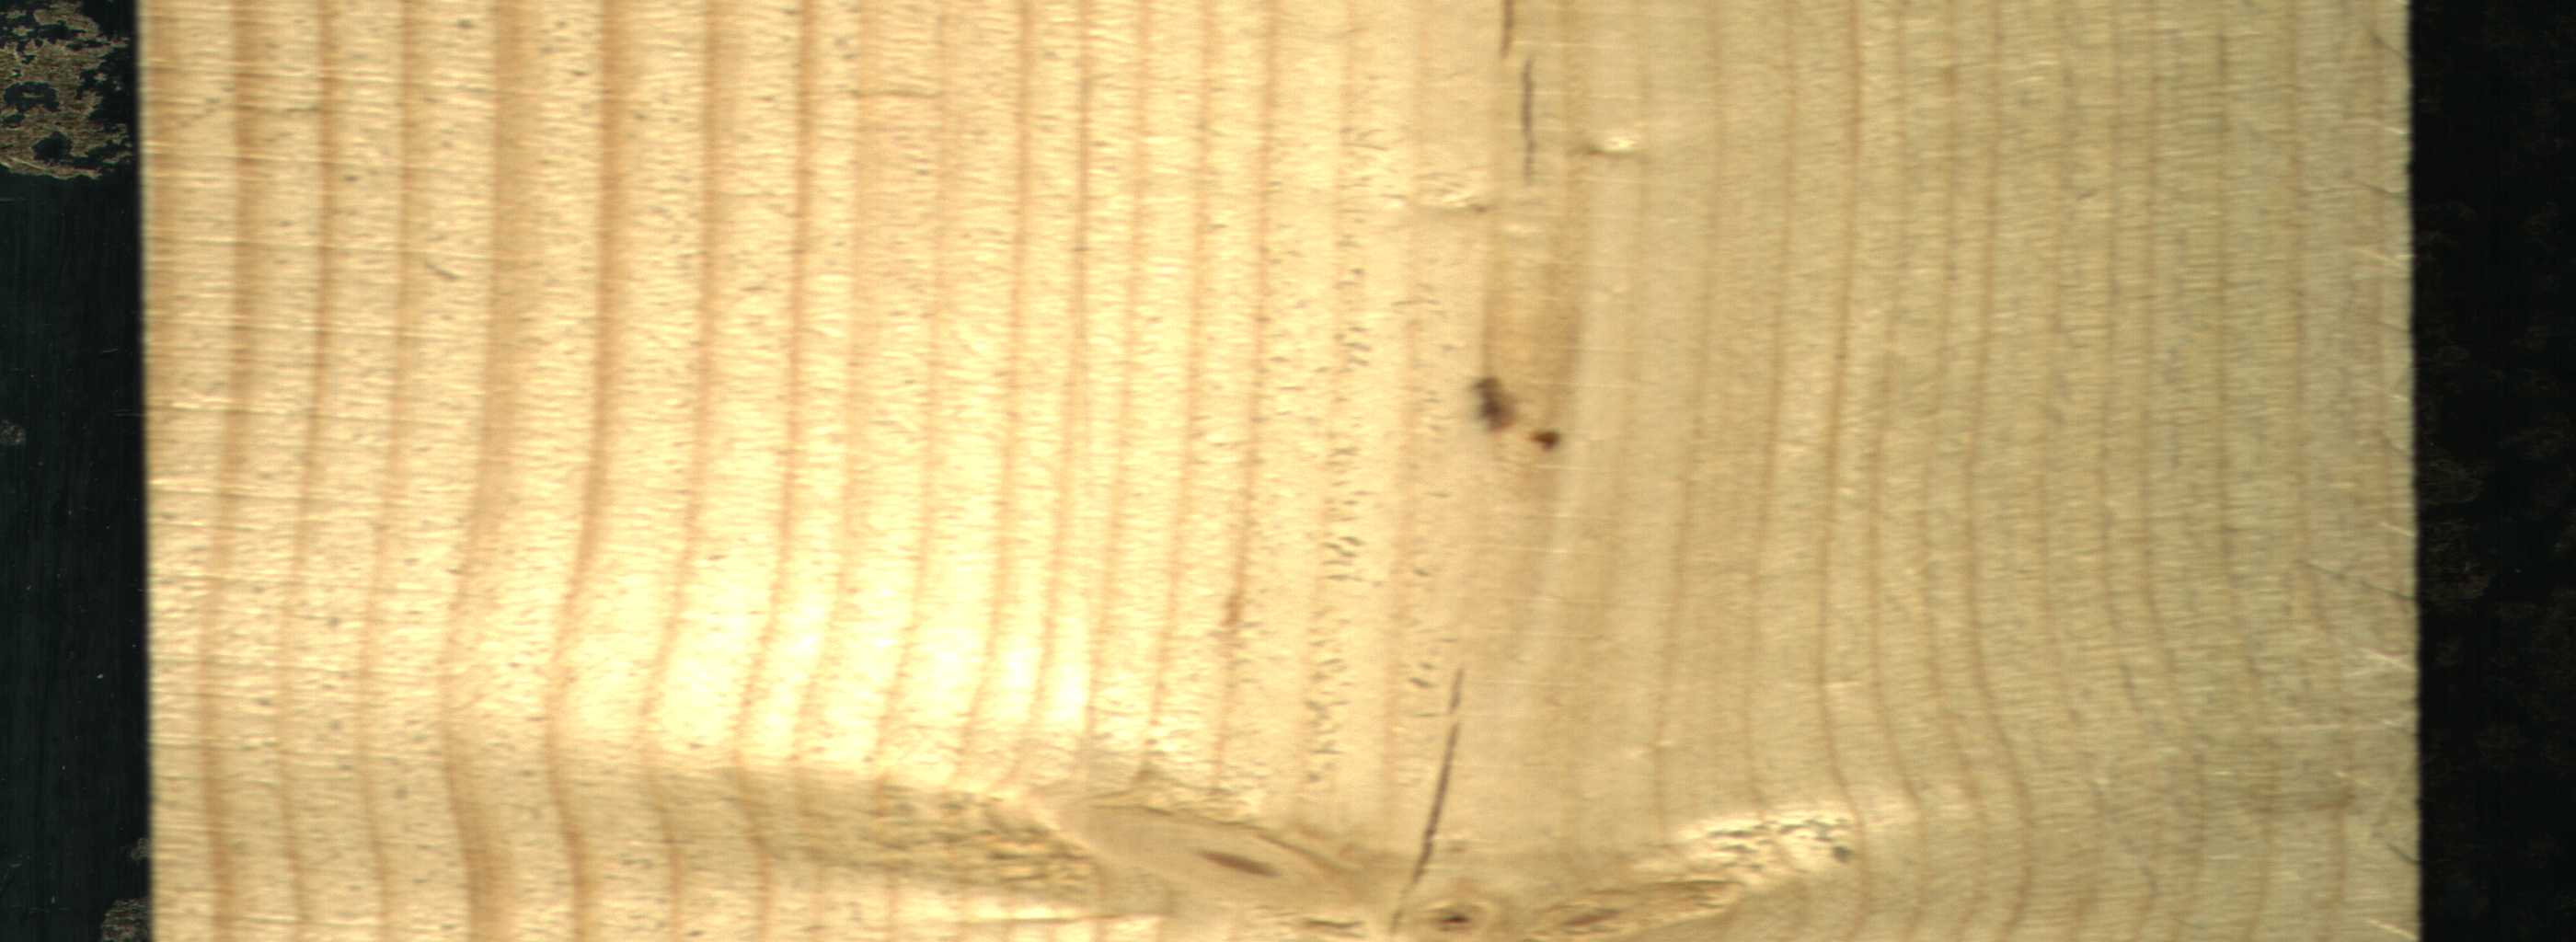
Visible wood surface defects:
resin
Crack
Crack
Live_Knot
Live_Knot
Live_Knot